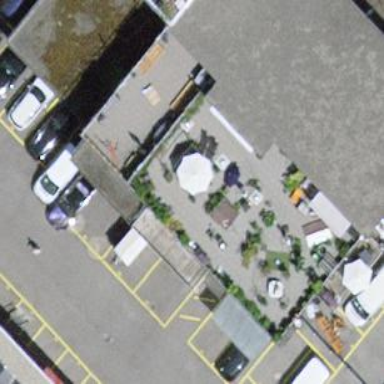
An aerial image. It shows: Industrial building.